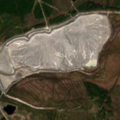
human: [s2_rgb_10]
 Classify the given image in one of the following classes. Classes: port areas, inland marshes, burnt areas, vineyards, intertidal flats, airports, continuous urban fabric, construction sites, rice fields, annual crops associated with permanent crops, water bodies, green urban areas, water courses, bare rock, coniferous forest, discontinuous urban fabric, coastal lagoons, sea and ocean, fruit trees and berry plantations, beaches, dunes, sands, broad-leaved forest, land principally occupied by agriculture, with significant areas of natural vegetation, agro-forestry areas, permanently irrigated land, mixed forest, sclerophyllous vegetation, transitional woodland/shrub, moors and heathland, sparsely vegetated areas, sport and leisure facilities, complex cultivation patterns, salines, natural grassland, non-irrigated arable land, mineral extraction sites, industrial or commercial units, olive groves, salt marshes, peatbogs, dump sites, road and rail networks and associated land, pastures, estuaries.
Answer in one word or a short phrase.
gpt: dump sites, mixed forest, transitional woodland/shrub, peatbogs